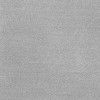
Atmospheric dust classification: dusty